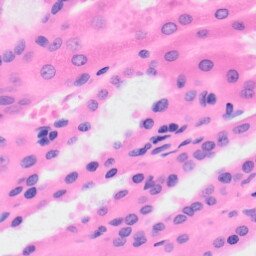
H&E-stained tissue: Kidney